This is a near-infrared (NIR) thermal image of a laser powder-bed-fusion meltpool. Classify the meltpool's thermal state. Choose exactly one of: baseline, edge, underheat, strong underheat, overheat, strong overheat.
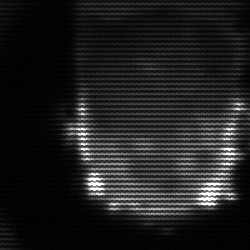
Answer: baseline